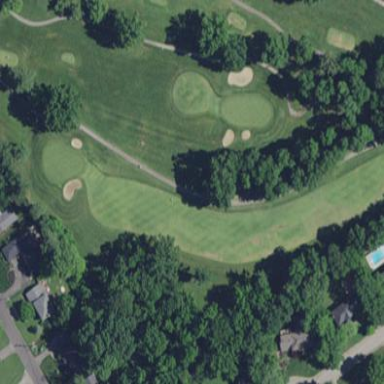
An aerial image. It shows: Grassy area designated as golf fairway.